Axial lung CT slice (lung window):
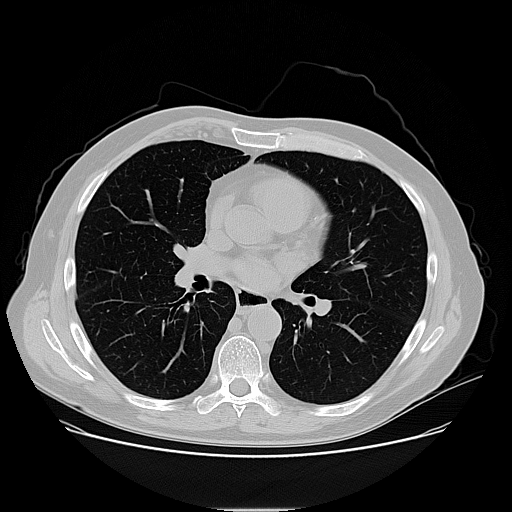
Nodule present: no